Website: bh-photo
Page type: receipt
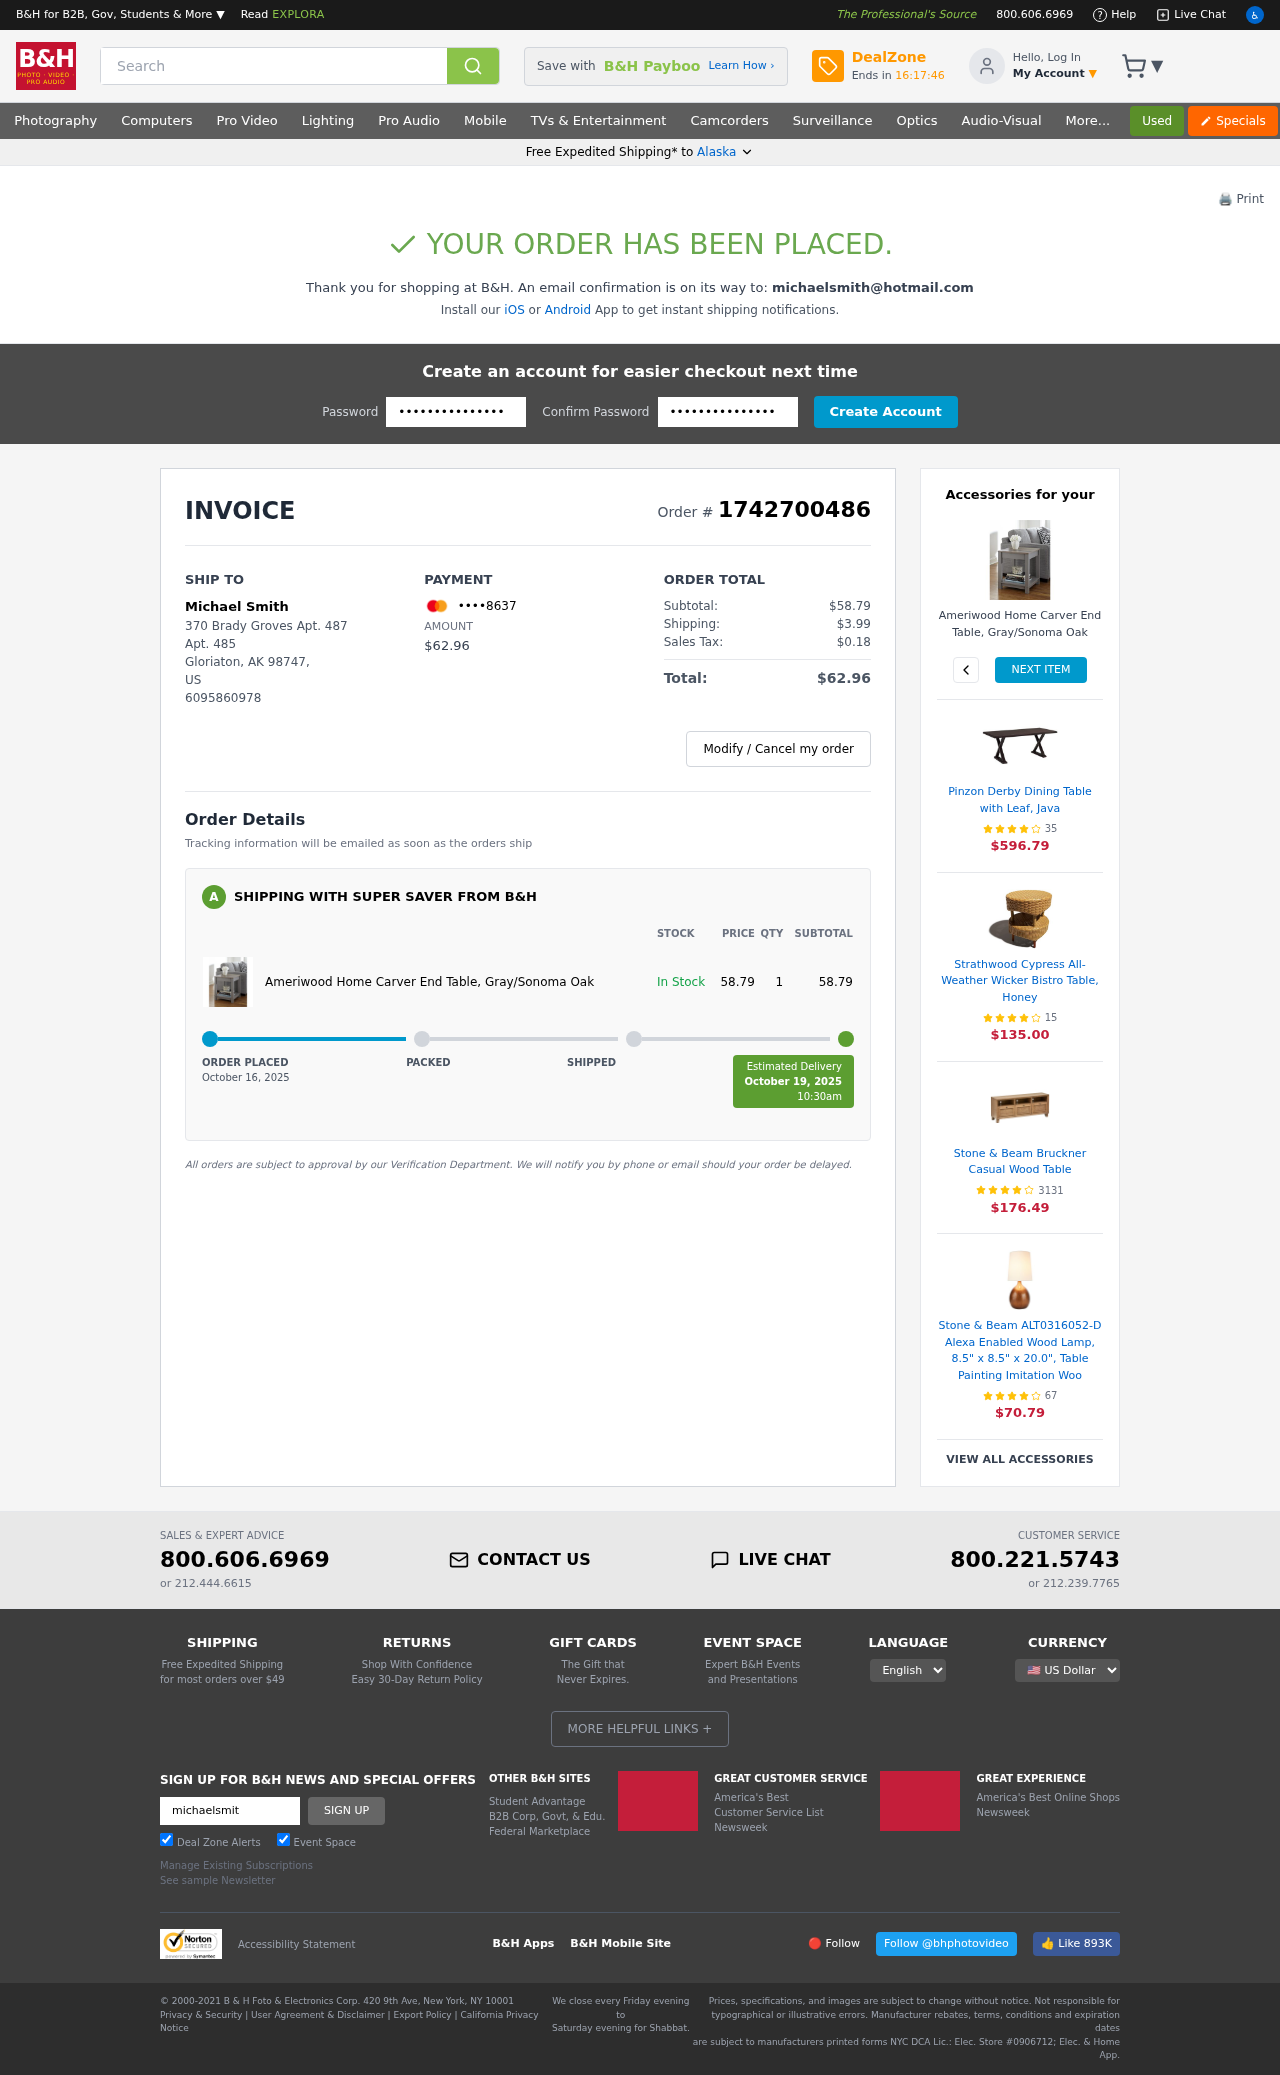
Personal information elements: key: PII_CARD_LAST4
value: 8637
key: PII_CITY
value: Gloriaton
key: PII_EMAIL
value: michaelsmith@hotmail.com
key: PII_FULLNAME
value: Michael Smith
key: PII_PHONE
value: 6095860978
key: PII_POSTCODE
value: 98747
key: PII_STATE
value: Alaska
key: PII_STATE_ABBR
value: AK
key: PII_STREET
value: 370 Brady Groves Apt. 487
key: PII_STREET2
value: Apt. 485
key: PII_COUNTRY_CODE
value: US
Product elements: key: PRODUCT1_NAME
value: Ameriwood Home Carver End Table, Gray/Sonoma Oak
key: PRODUCT1_PRICE
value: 58.79
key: PRODUCT1_QUANTITY
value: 1
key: PRODUCT1_NAME2
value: Ameriwood Home Carver End Table, Gray/Sonoma Oak
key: PRODUCT2_NAME
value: Pinzon Derby Dining Table with Leaf, Java
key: PRODUCT2_NUM_RATINGS
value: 35
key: PRODUCT2_PRICE
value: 596.79
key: PRODUCT3_NAME
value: Strathwood Cypress All-Weather Wicker Bistro Table, Honey
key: PRODUCT3_NUM_RATINGS
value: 15
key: PRODUCT3_PRICE
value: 135.00
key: PRODUCT4_NAME
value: Stone & Beam Bruckner Casual Wood Table
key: PRODUCT4_NUM_RATINGS
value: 3131
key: PRODUCT4_PRICE
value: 176.49
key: PRODUCT5_NAME
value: Stone & Beam ALT0316052-D Alexa Enabled Wood Lamp, 8.5" x 8.5" x 20.0", Table Painting Imitation Woo
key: PRODUCT5_NUM_RATINGS
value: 67
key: PRODUCT5_PRICE
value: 70.79
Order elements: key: ORDER_ID
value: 1742700486
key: ORDER_TOTAL
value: $62.96
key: ORDER_SUBTOTAL
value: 58.79
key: ORDER_SUBTOTAL
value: $58.79
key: ORDER_SHIPPING_COST
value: $3.99
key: ORDER_TAX
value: $0.18
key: ORDER_DATE
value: October 16, 2025
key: ORDER_DELIVERY_DATE
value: October 19, 2025
Search elements: key: HEADER_SEARCH
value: Search